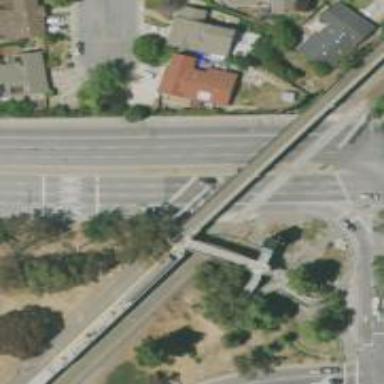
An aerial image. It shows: Bridge for light rail railway electrified with contact line.